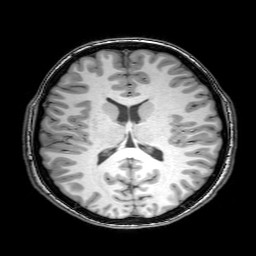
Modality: T1w
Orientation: coronal
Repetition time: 0.00828 s
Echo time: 0.00388 s